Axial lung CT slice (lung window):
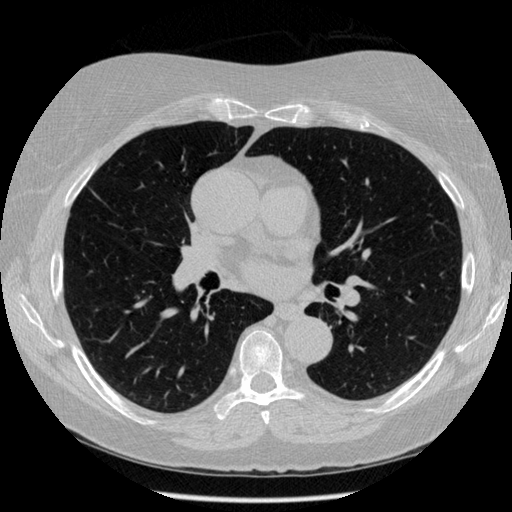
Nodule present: no